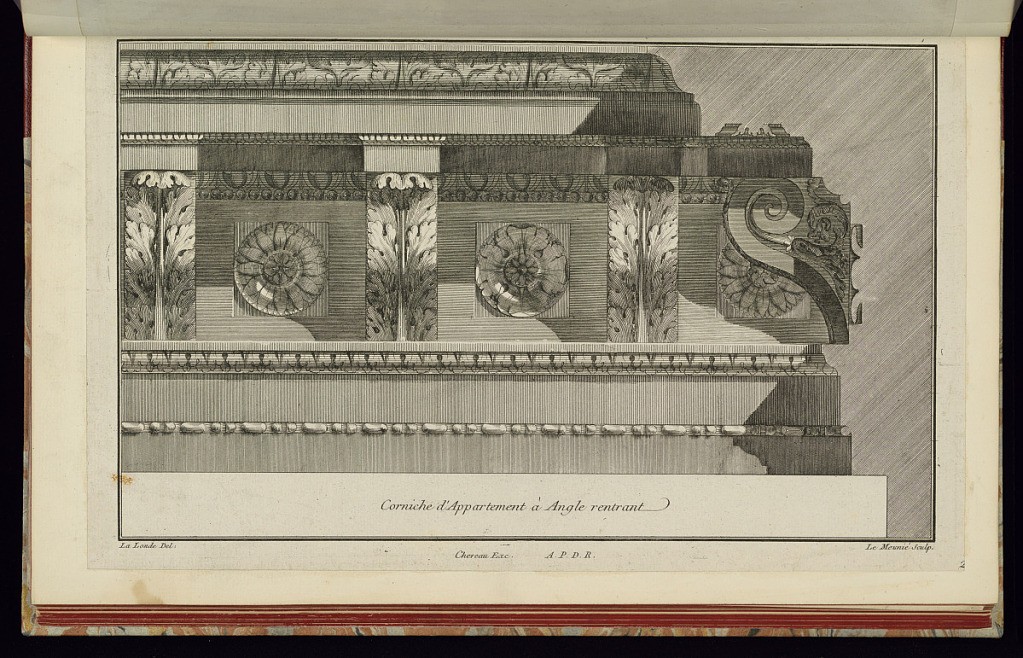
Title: Corniche d'Appartement à Angle rentrant
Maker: Richard de Lalonde, French, active 1780–96
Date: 1785-1788
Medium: Etching on off-white laid paper
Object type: Print
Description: Apartment cornice design with ornamental motifs including: acanthus leaf band, lamb tongue, projecting pillars with acanthus leaves on the shafts, inset rosettes in squares within the recessed panels between the pillars, egg and dart band, and bead and bar course. The print is signed and numbered.